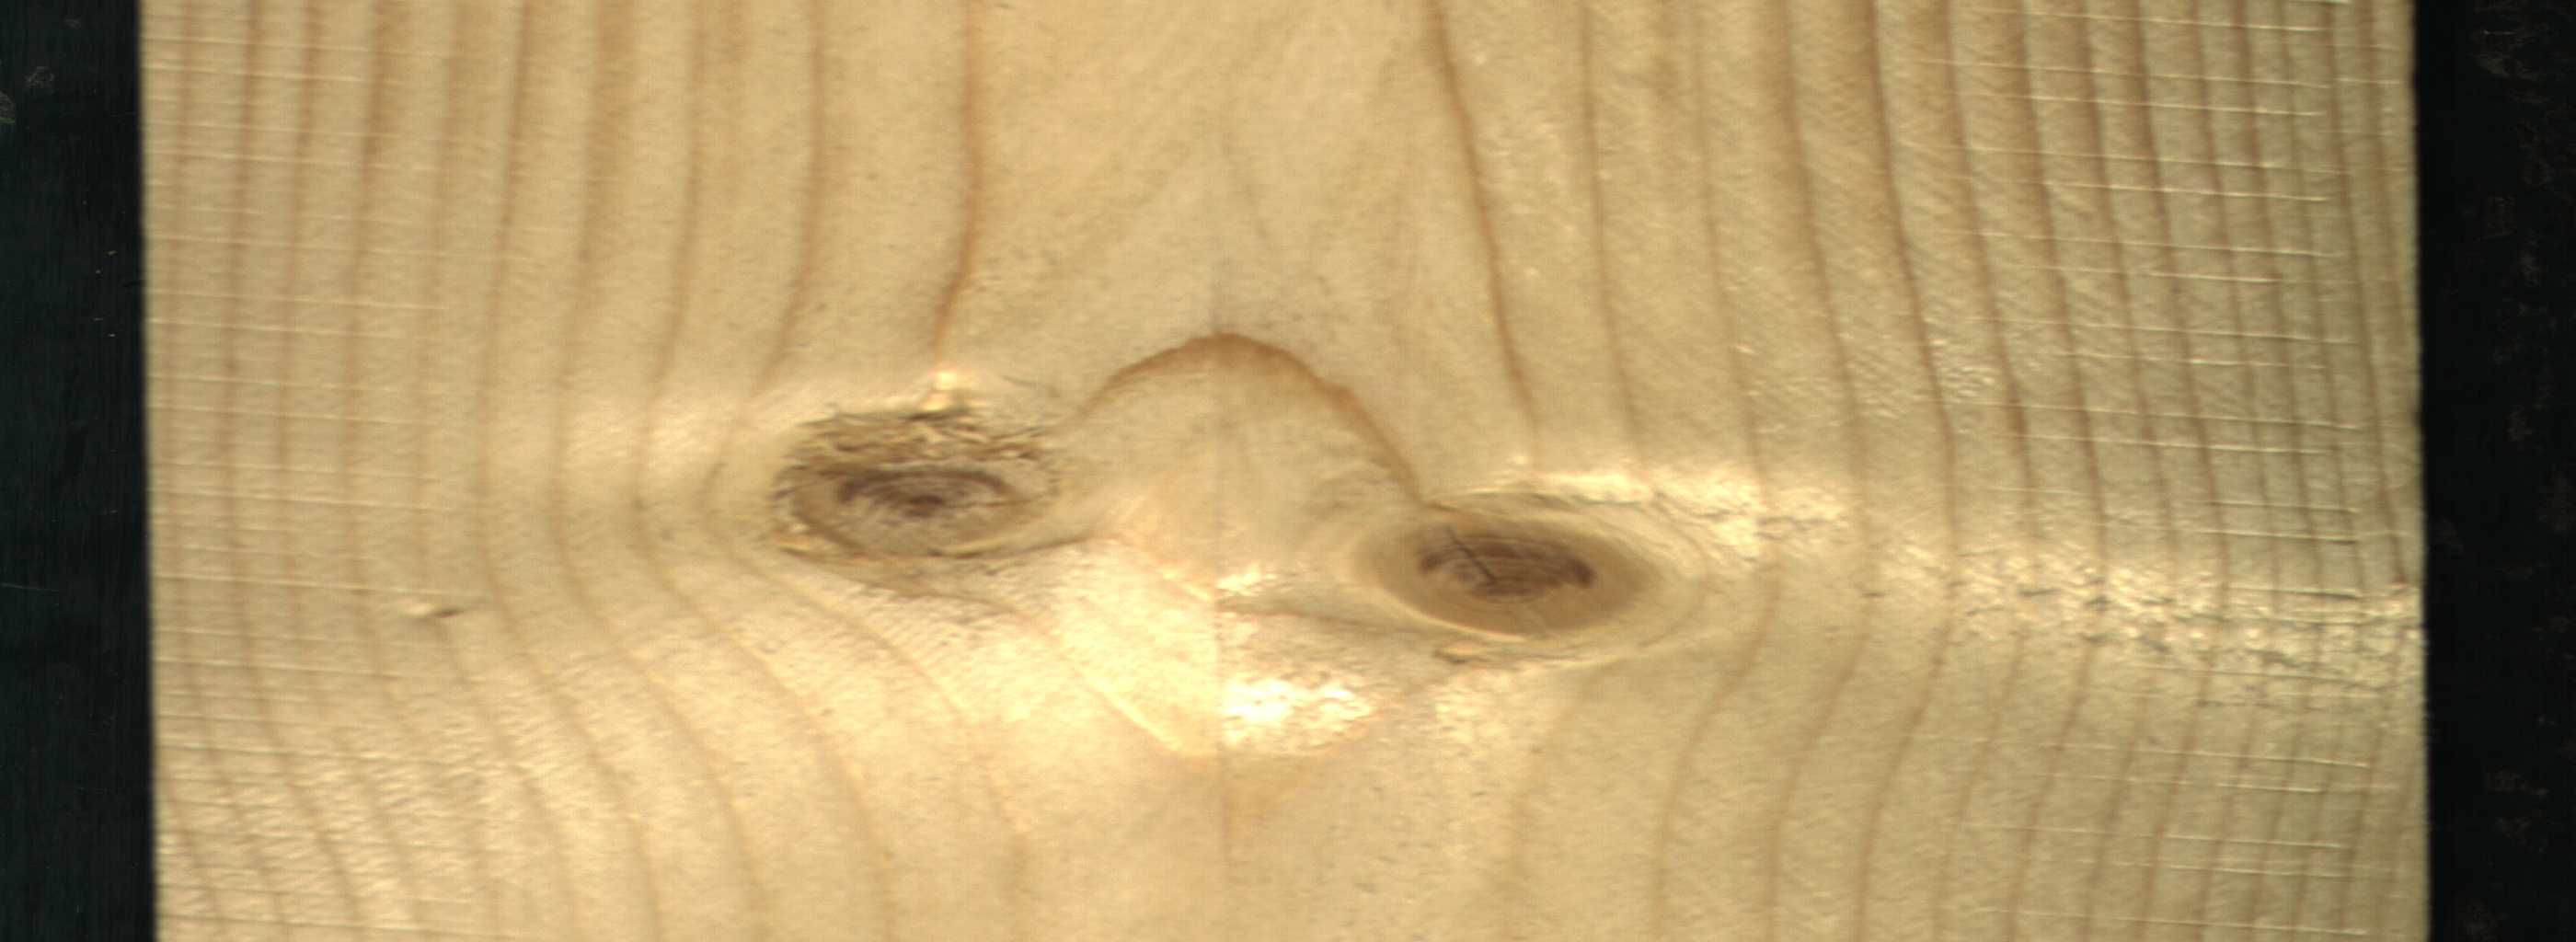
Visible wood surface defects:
knot_with_crack
Live_Knot